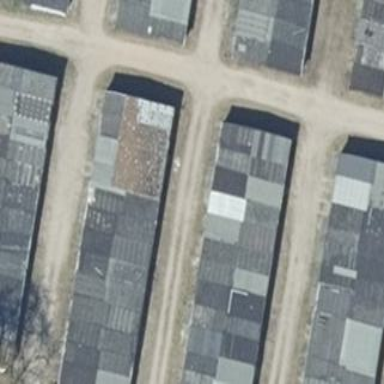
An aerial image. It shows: Group of garages.